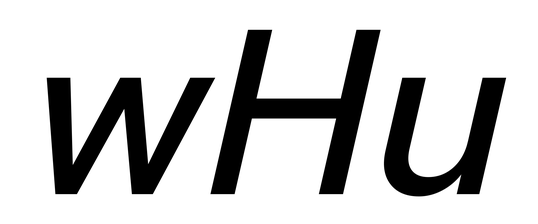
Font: InstrumentSans-Italic_Medium_Italic